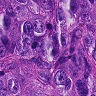
Metastatic tissue present: yes